Question: I am trying to create a background using css where one side is a solid color and the other is a texture: the two are split by a diagonal line. I would like this to be 2 separate divs since I plan to add some motion with jQuery where if you click on the right, the grey triangle gets smaller and if you click on the left the textured triangle gets smaller (like a curtain effect). Any advice would be greatly appreciated.

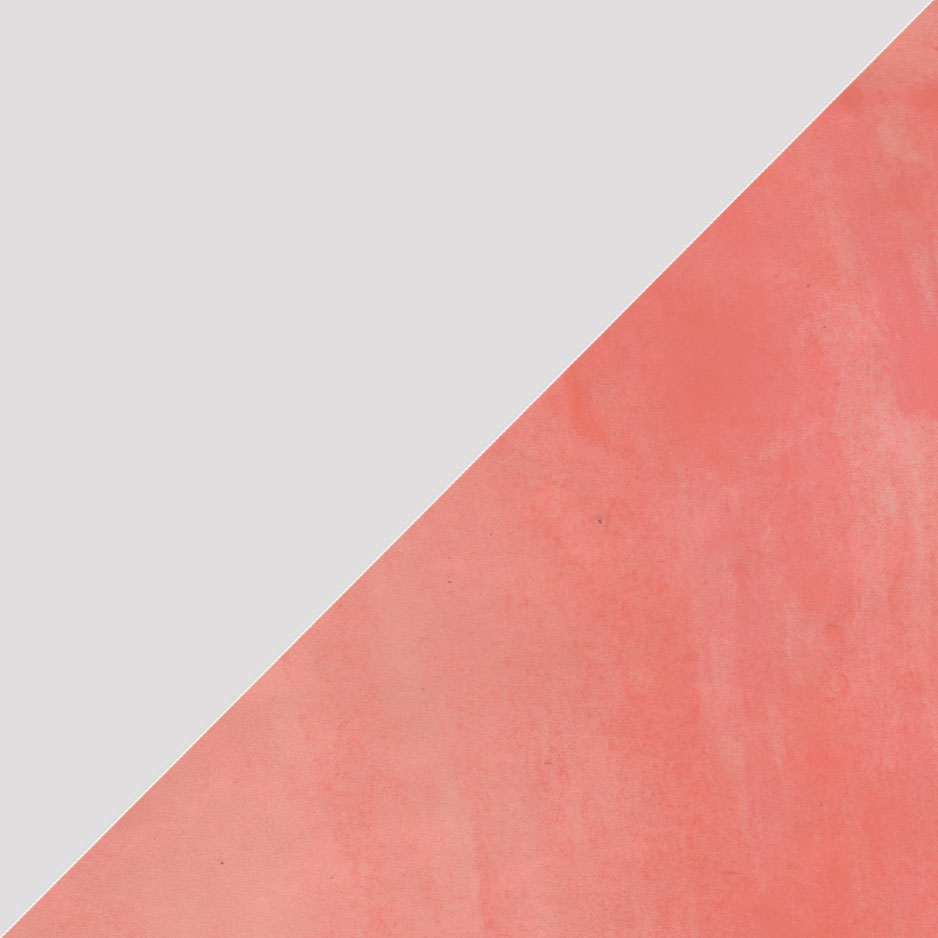
Answer: Here are the examples in action: <URL>
You can change the placement of the diagonal line with the border pixels. With this approach you would have to position content over the background setup however.
'''
#container {
height: 100px;
width: 100px;
overflow: hidden;
background-image: url(http://www.webdesign.org/img_articles/14881/site-background-pattern-07.jpg);
}
#triangle-topleft {
width: 0;
height: 0;
border-top: 100px solid gray;
border-right: 100px solid transparent;
}
'''
'''
<div id="container">
<div id="triangle-topleft"></div>
</div>
'''